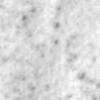
Label: no_change